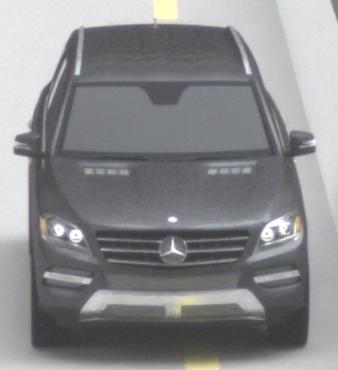
Make: Mercedes-Benz
Model: ML 350
Detailed model: M-Class (166)
Model produced from: 2011/11
Model produced until: 2014/10
Doors: 5
Color: gray
Road condition: dry road
Daytime: midday
Contrast: low contrast